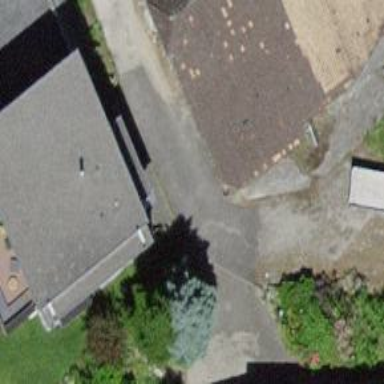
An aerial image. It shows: Driveway.